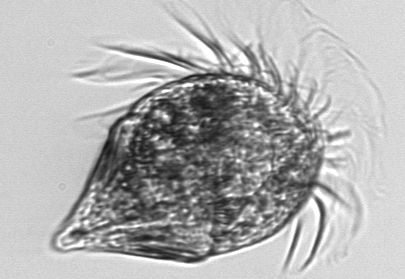
Label: Strombidium_morphotype1